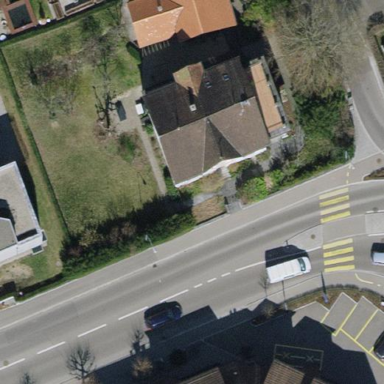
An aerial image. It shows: Detached building with gabled roof.